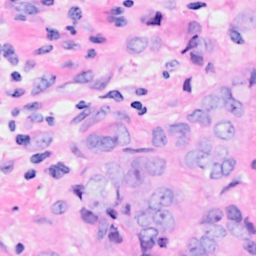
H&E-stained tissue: Breast